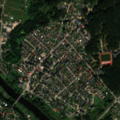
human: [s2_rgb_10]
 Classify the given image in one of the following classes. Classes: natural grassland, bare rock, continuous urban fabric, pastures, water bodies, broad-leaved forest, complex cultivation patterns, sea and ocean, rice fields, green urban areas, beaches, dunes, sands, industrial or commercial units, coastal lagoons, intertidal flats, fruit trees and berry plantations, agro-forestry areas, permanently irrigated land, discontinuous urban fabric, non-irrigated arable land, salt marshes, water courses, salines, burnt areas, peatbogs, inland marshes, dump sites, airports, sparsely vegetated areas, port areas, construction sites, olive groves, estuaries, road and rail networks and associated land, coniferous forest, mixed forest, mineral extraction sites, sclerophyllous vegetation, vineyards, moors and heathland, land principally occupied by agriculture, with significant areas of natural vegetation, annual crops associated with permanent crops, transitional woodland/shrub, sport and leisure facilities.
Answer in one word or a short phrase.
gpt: discontinuous urban fabric, complex cultivation patterns, land principally occupied by agriculture, with significant areas of natural vegetation, coniferous forest, transitional woodland/shrub, water courses